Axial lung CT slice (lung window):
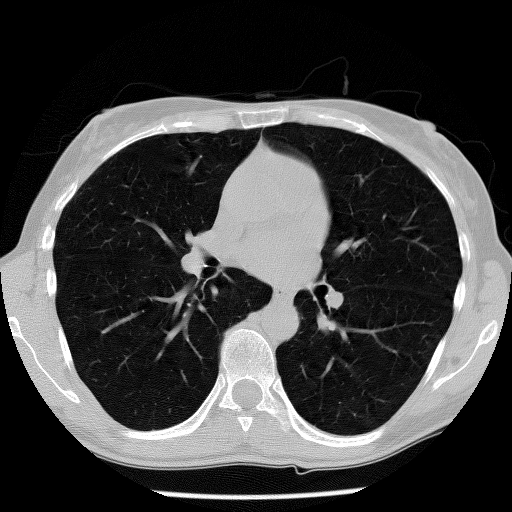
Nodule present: no